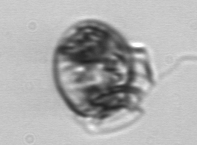
Label: Dinophysis_acuminata